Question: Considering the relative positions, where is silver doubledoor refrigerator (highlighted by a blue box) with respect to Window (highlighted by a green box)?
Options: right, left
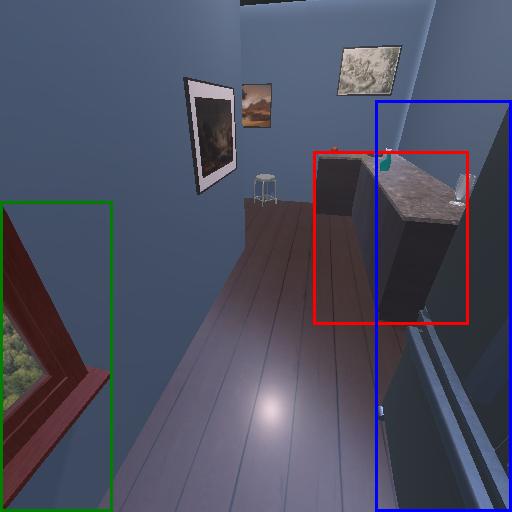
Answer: right